Interaction volume radius: 5 \u00c5
Interaction volume height: 10 \u00c5
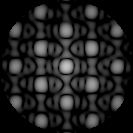
Disorder parameter: 0.1182